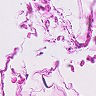
Metastatic tissue present: no